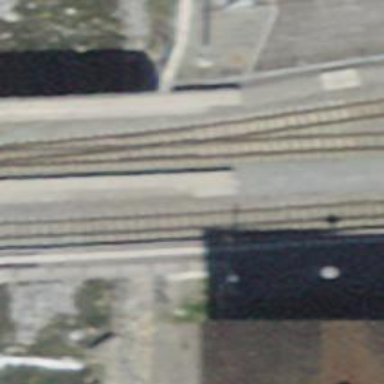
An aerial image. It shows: Narrow gauge railway bridge with electrified contact lines.